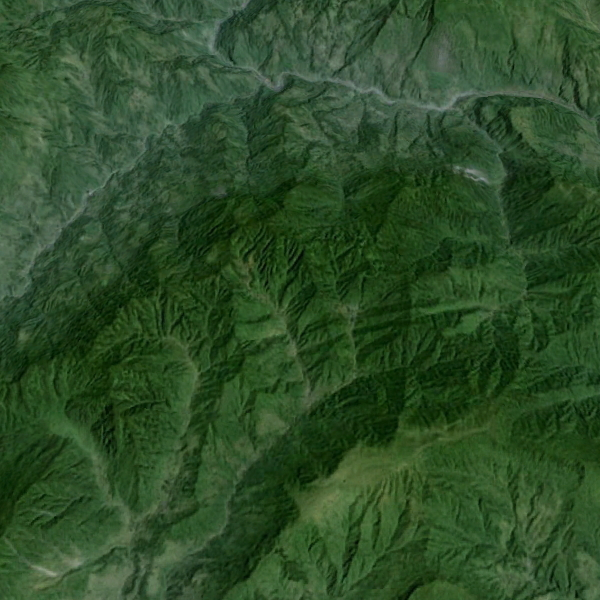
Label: Mountain